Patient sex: M
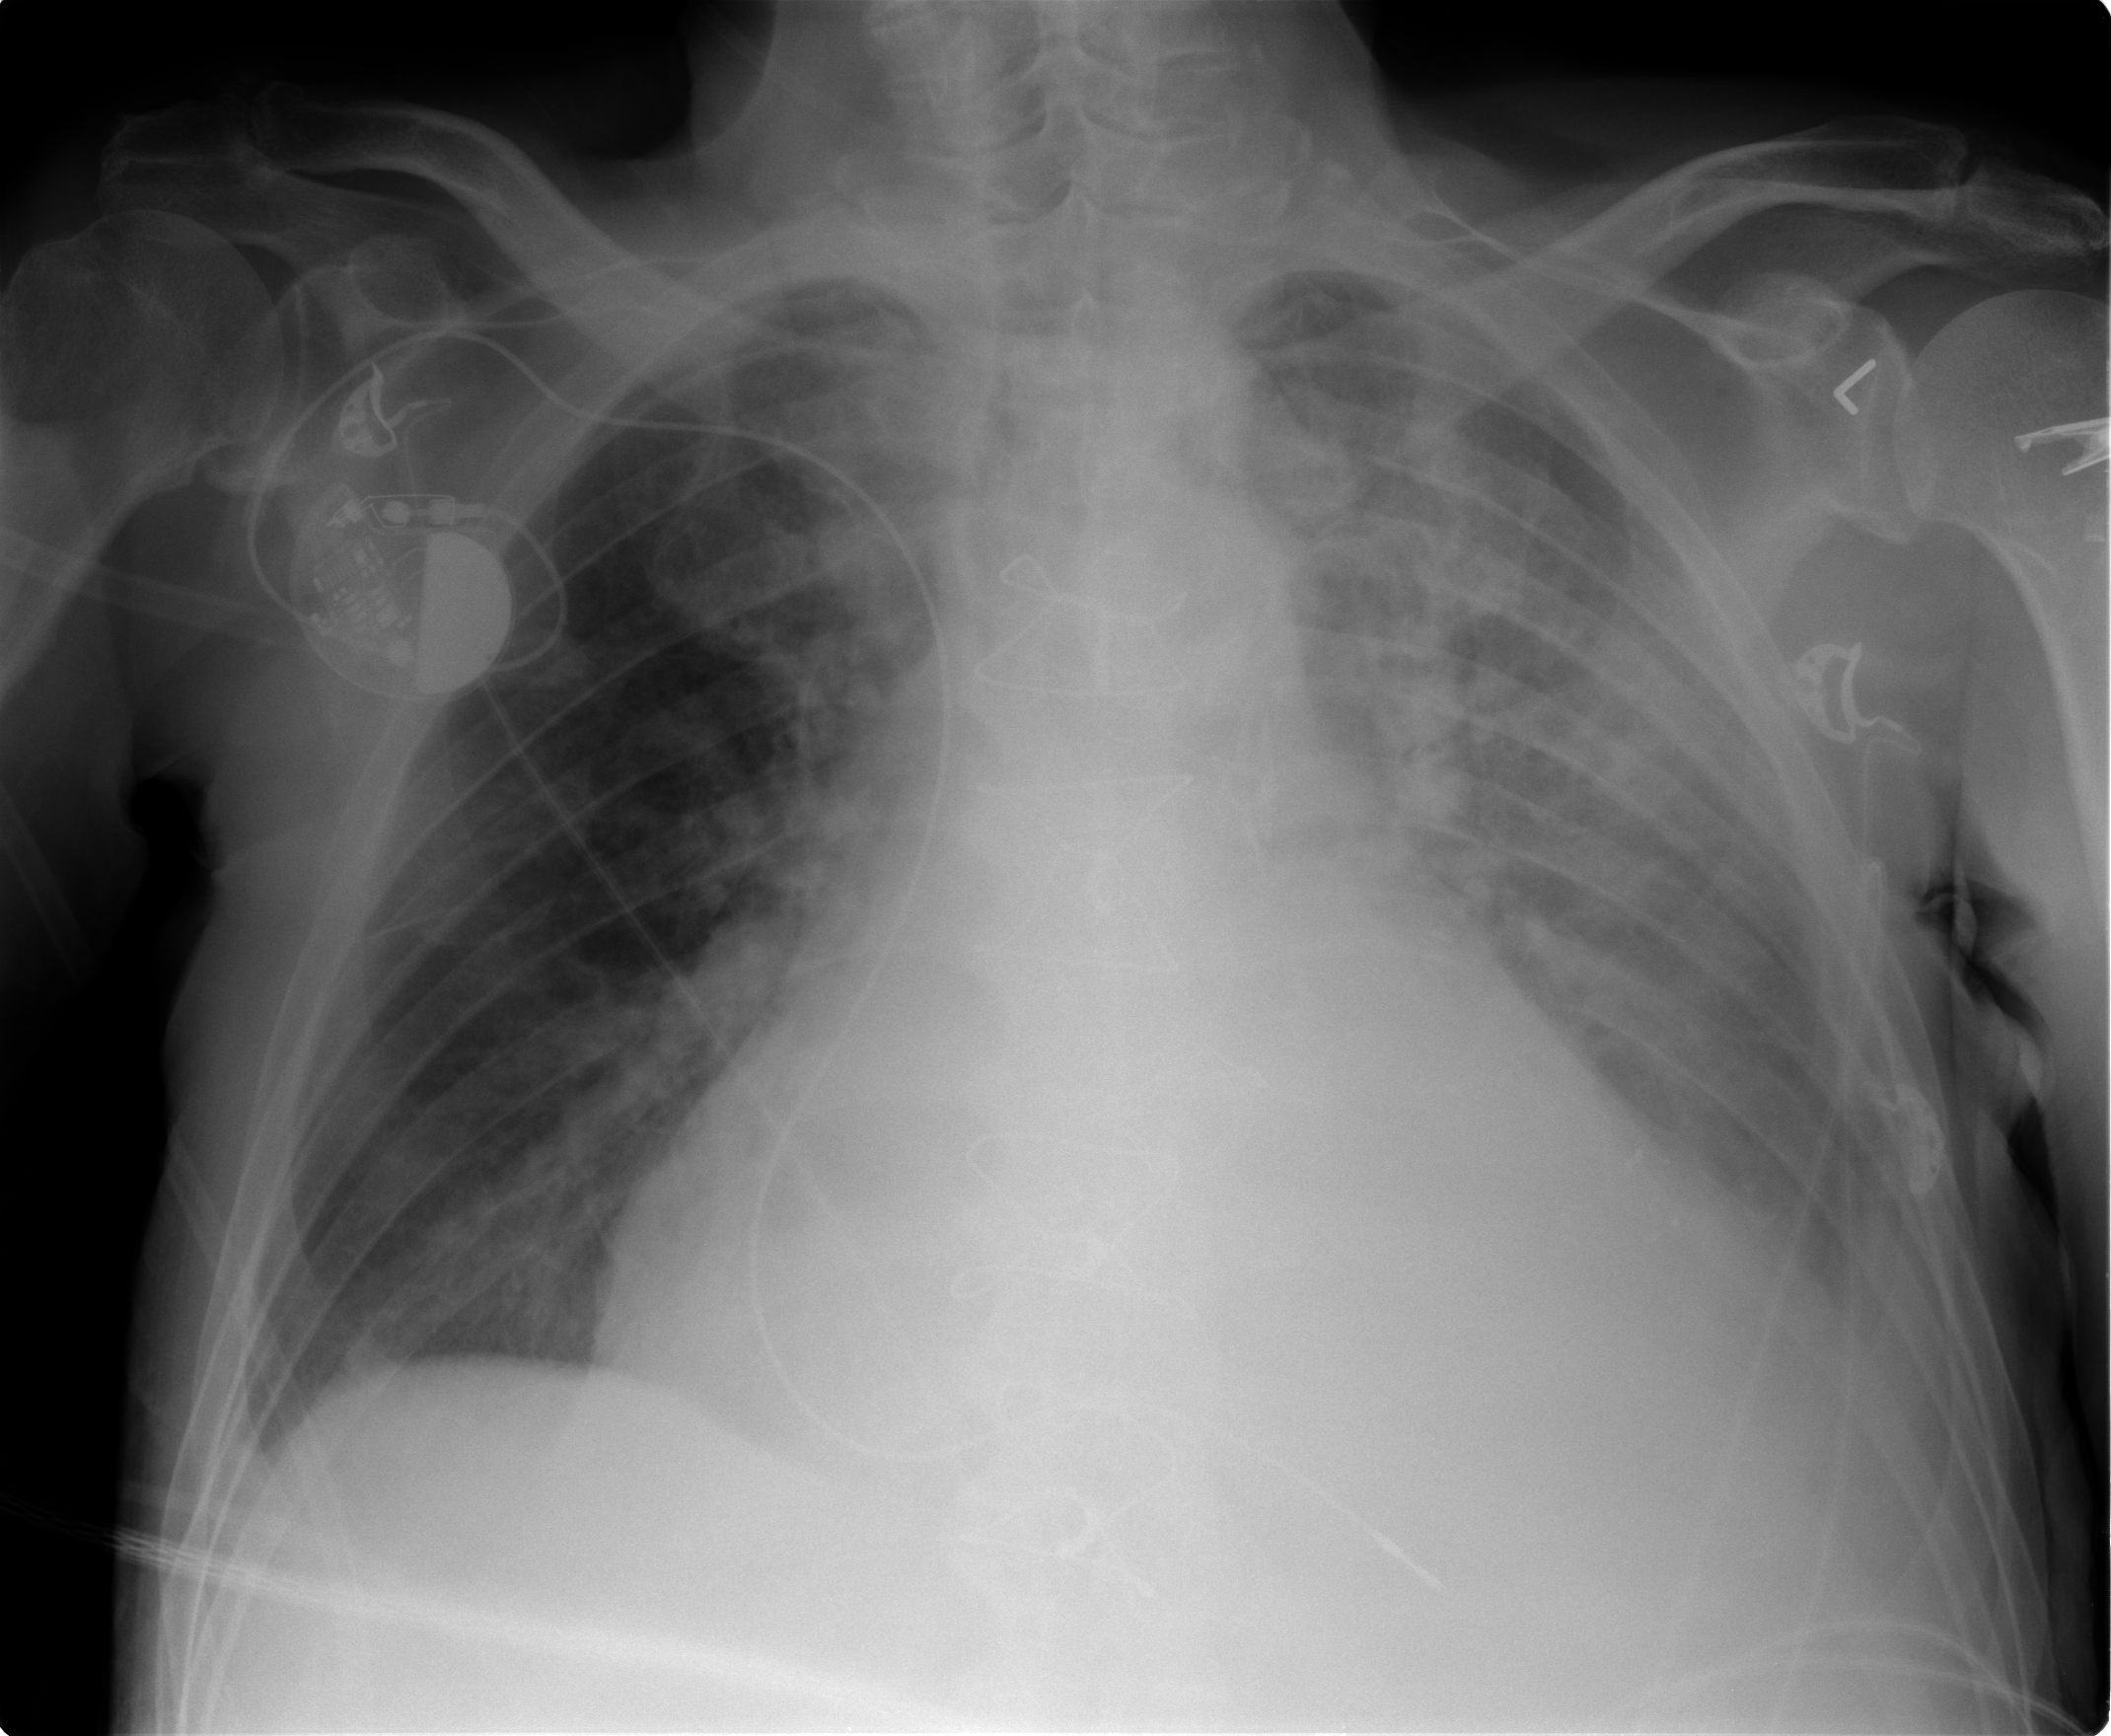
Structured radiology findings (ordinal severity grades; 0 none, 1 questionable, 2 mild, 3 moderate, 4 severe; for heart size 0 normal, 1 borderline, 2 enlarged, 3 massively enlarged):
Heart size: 3
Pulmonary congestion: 2
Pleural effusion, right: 0
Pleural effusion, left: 2
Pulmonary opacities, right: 0
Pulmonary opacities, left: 3
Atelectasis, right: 0
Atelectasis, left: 2